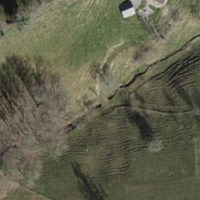
EUNIS habitat code: 52
Species observed at this site:
Silene dioica
Ajuga reptans